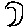
Label: moon